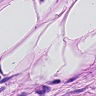
Metastatic tissue present: yes